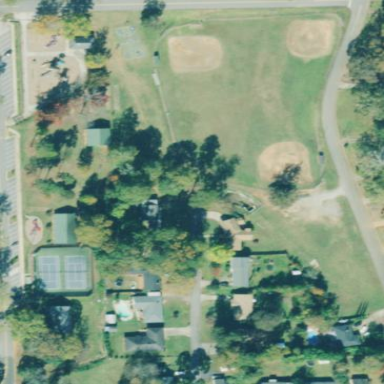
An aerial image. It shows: Recreational ground known as park.